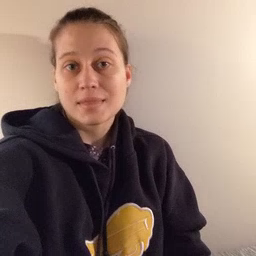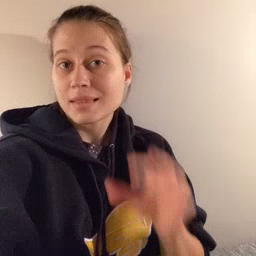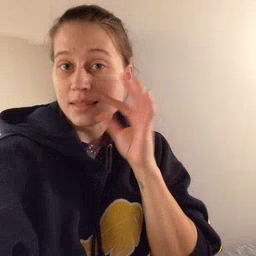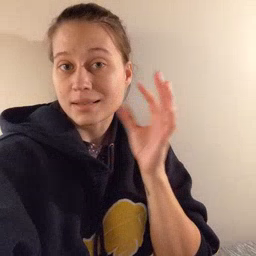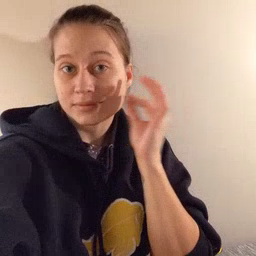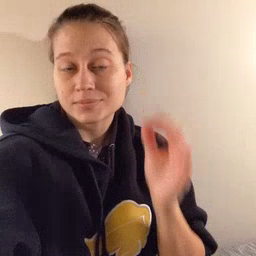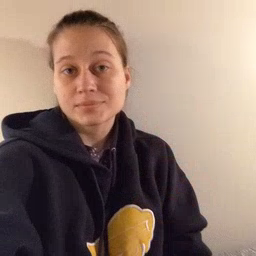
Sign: cat